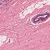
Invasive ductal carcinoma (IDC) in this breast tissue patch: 1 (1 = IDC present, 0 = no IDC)